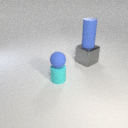
small blue rubber cylinder above large gray metal cube